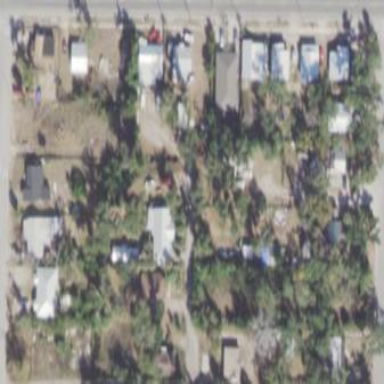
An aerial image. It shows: This residential area consists of single-family homes.